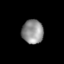
Tissue: lung
Cell type: Epithelial cells
Senescence score: 0.2369
Nuclear area (px): 502
Mean DAPI intensity: 144.546